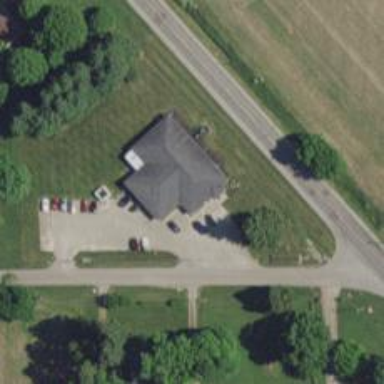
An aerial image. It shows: Veterinary facility.